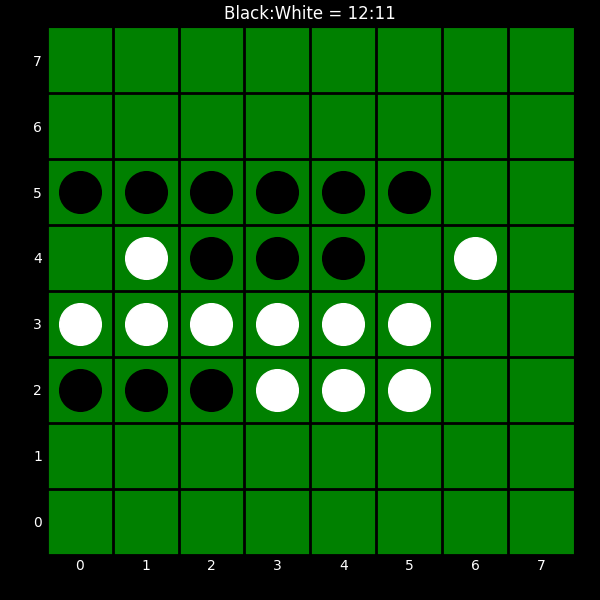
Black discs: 12
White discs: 11